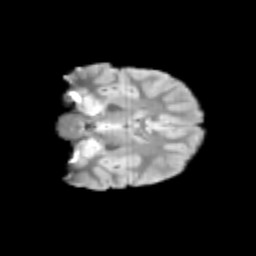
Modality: T2w
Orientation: coronal
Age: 10
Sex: female
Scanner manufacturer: siemens
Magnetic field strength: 3 T
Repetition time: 3.8 s
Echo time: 0.07 s